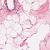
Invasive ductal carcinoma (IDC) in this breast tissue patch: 0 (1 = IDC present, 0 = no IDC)